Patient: sex F, age 26
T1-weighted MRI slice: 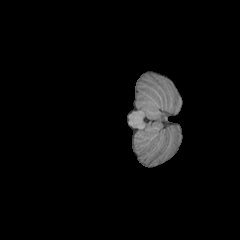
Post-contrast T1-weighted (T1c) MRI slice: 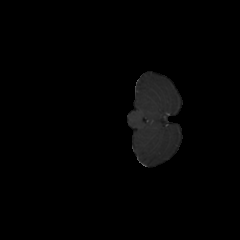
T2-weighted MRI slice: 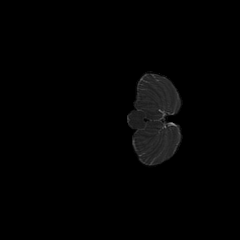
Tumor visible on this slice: no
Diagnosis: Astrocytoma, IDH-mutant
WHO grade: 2